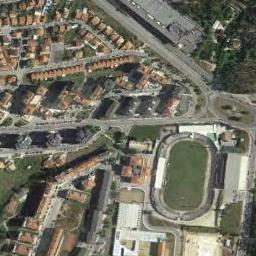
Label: ground_track_field